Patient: sex M, age 40
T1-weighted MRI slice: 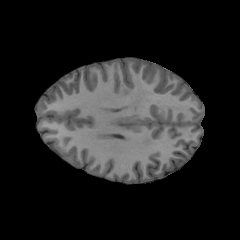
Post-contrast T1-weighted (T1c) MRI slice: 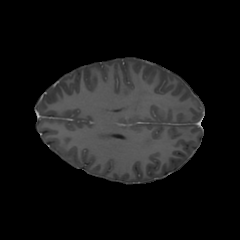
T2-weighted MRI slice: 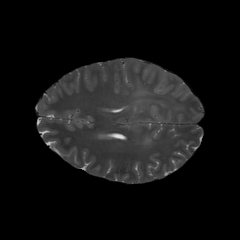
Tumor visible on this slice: no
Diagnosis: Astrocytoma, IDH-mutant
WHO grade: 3